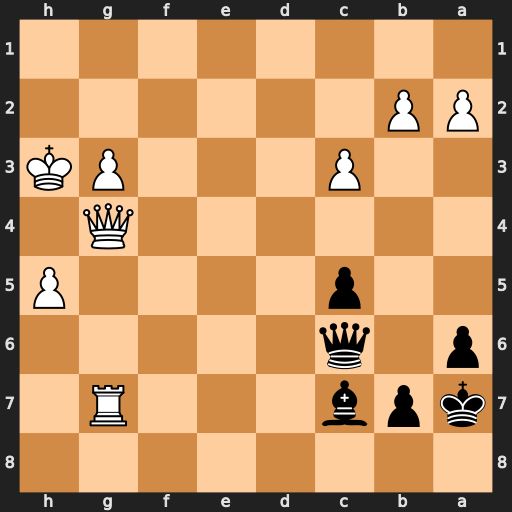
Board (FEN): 8/kpb3R1/p1q5/2p4P/6Q1/2P3PK/PP6/8
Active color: b
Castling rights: -
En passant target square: -
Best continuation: Qh1#